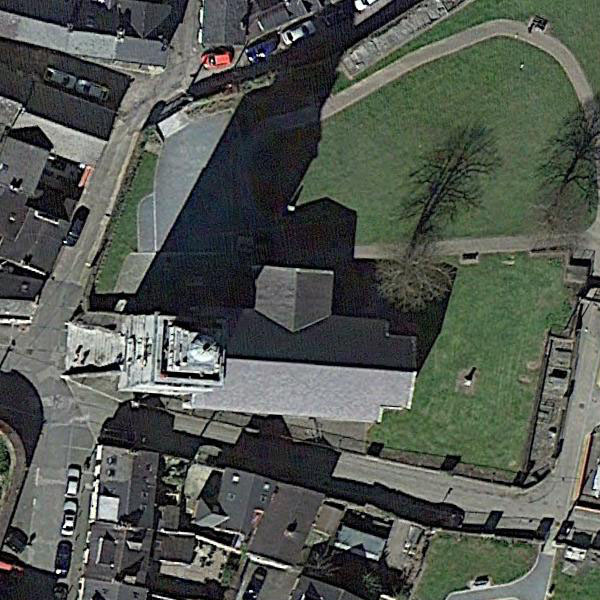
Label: Church